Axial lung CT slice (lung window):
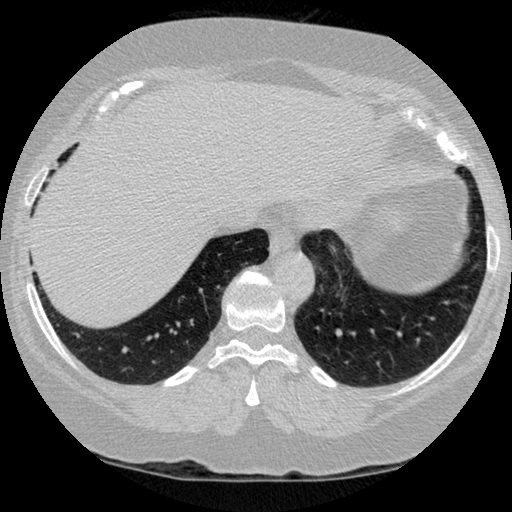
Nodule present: no